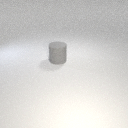
large gray rubber cylinder